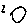
Label: circle